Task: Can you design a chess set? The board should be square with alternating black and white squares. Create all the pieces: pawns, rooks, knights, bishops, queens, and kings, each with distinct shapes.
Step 1158:
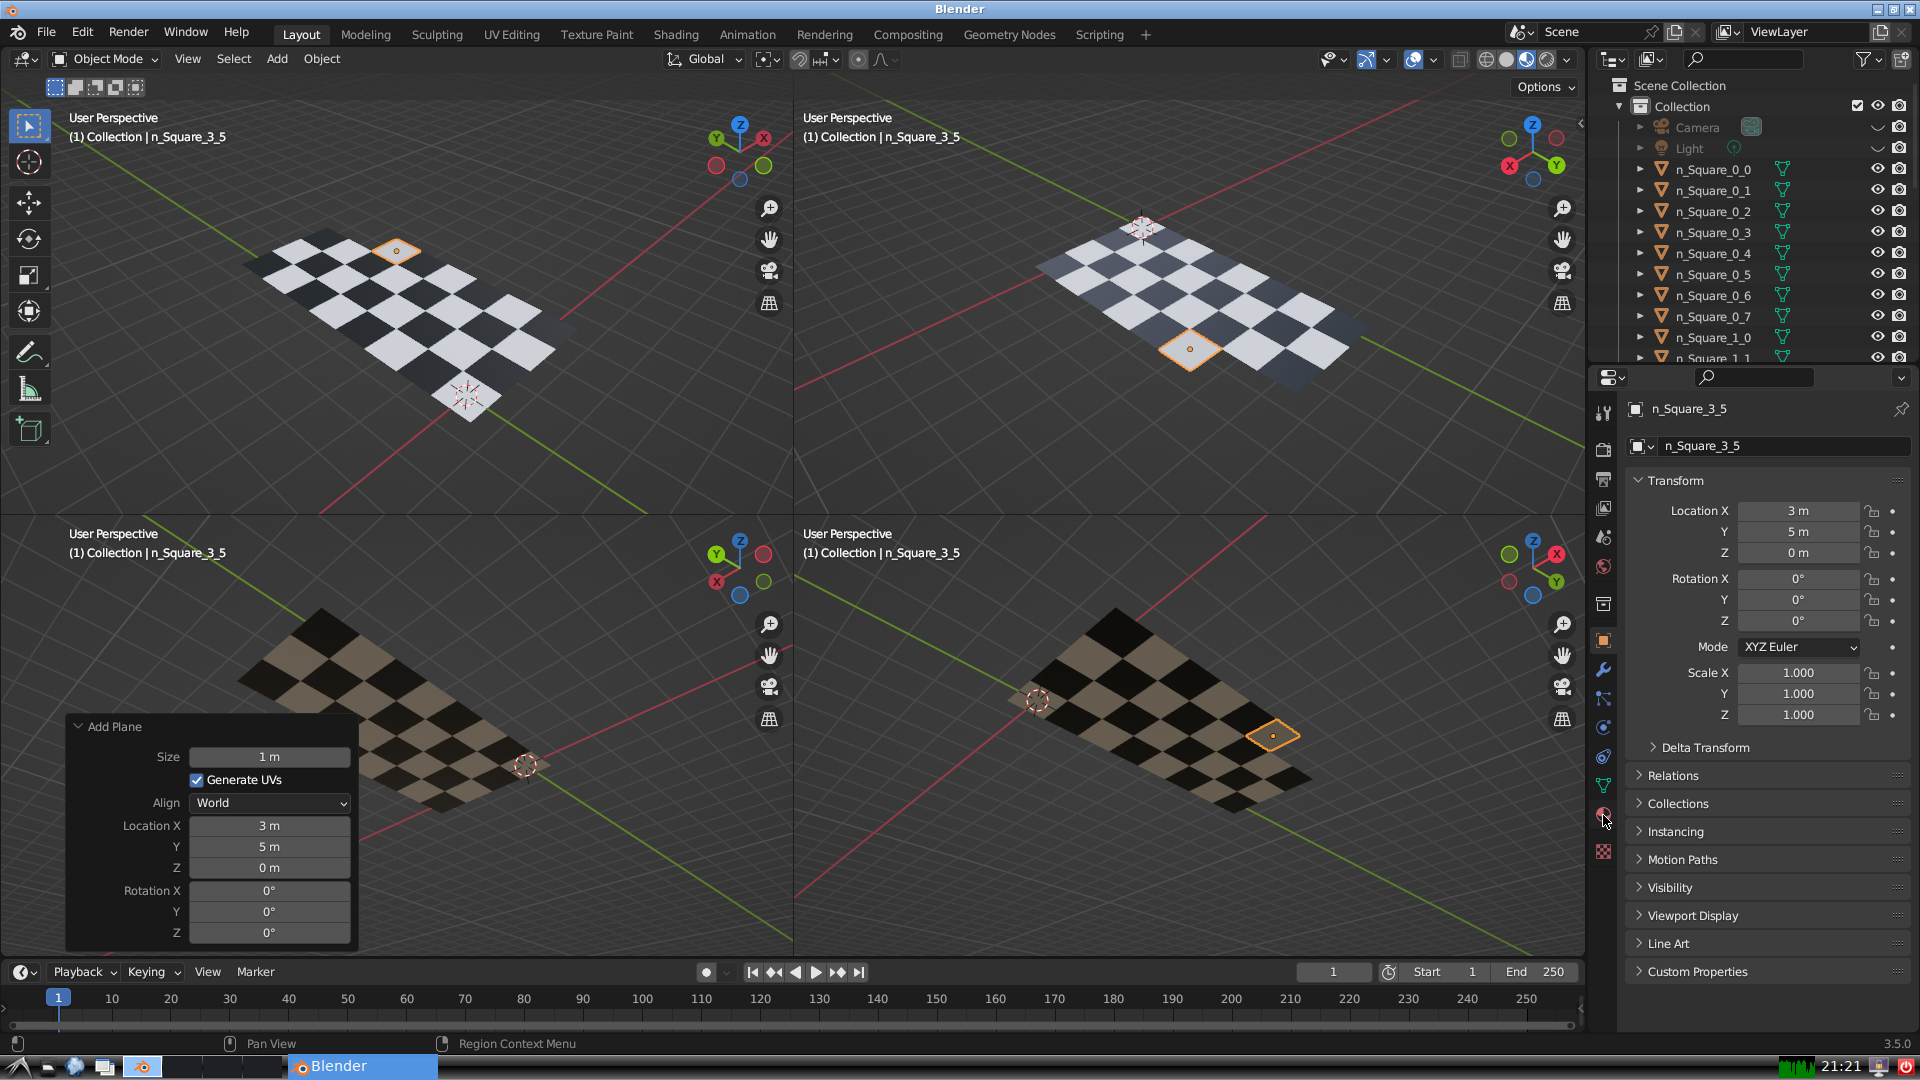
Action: click: no